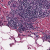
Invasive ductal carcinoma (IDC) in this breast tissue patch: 1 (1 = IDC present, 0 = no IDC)